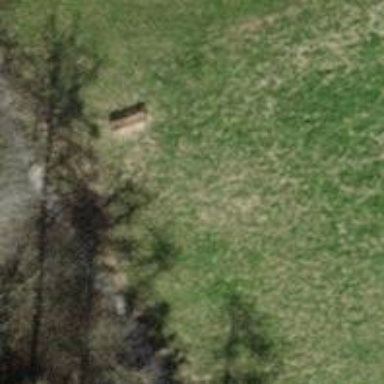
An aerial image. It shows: Bench for seating.